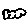
Label: cloud